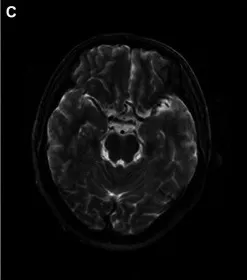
(A-C) Brain MRI of the patient in case 1 indicated high signal intensity of bilateral temporal lobes and insular cortex in a T2WI sequence performed without enhancement on a contrast-enhanced scan (10 days after onset).
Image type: radiology (mri)